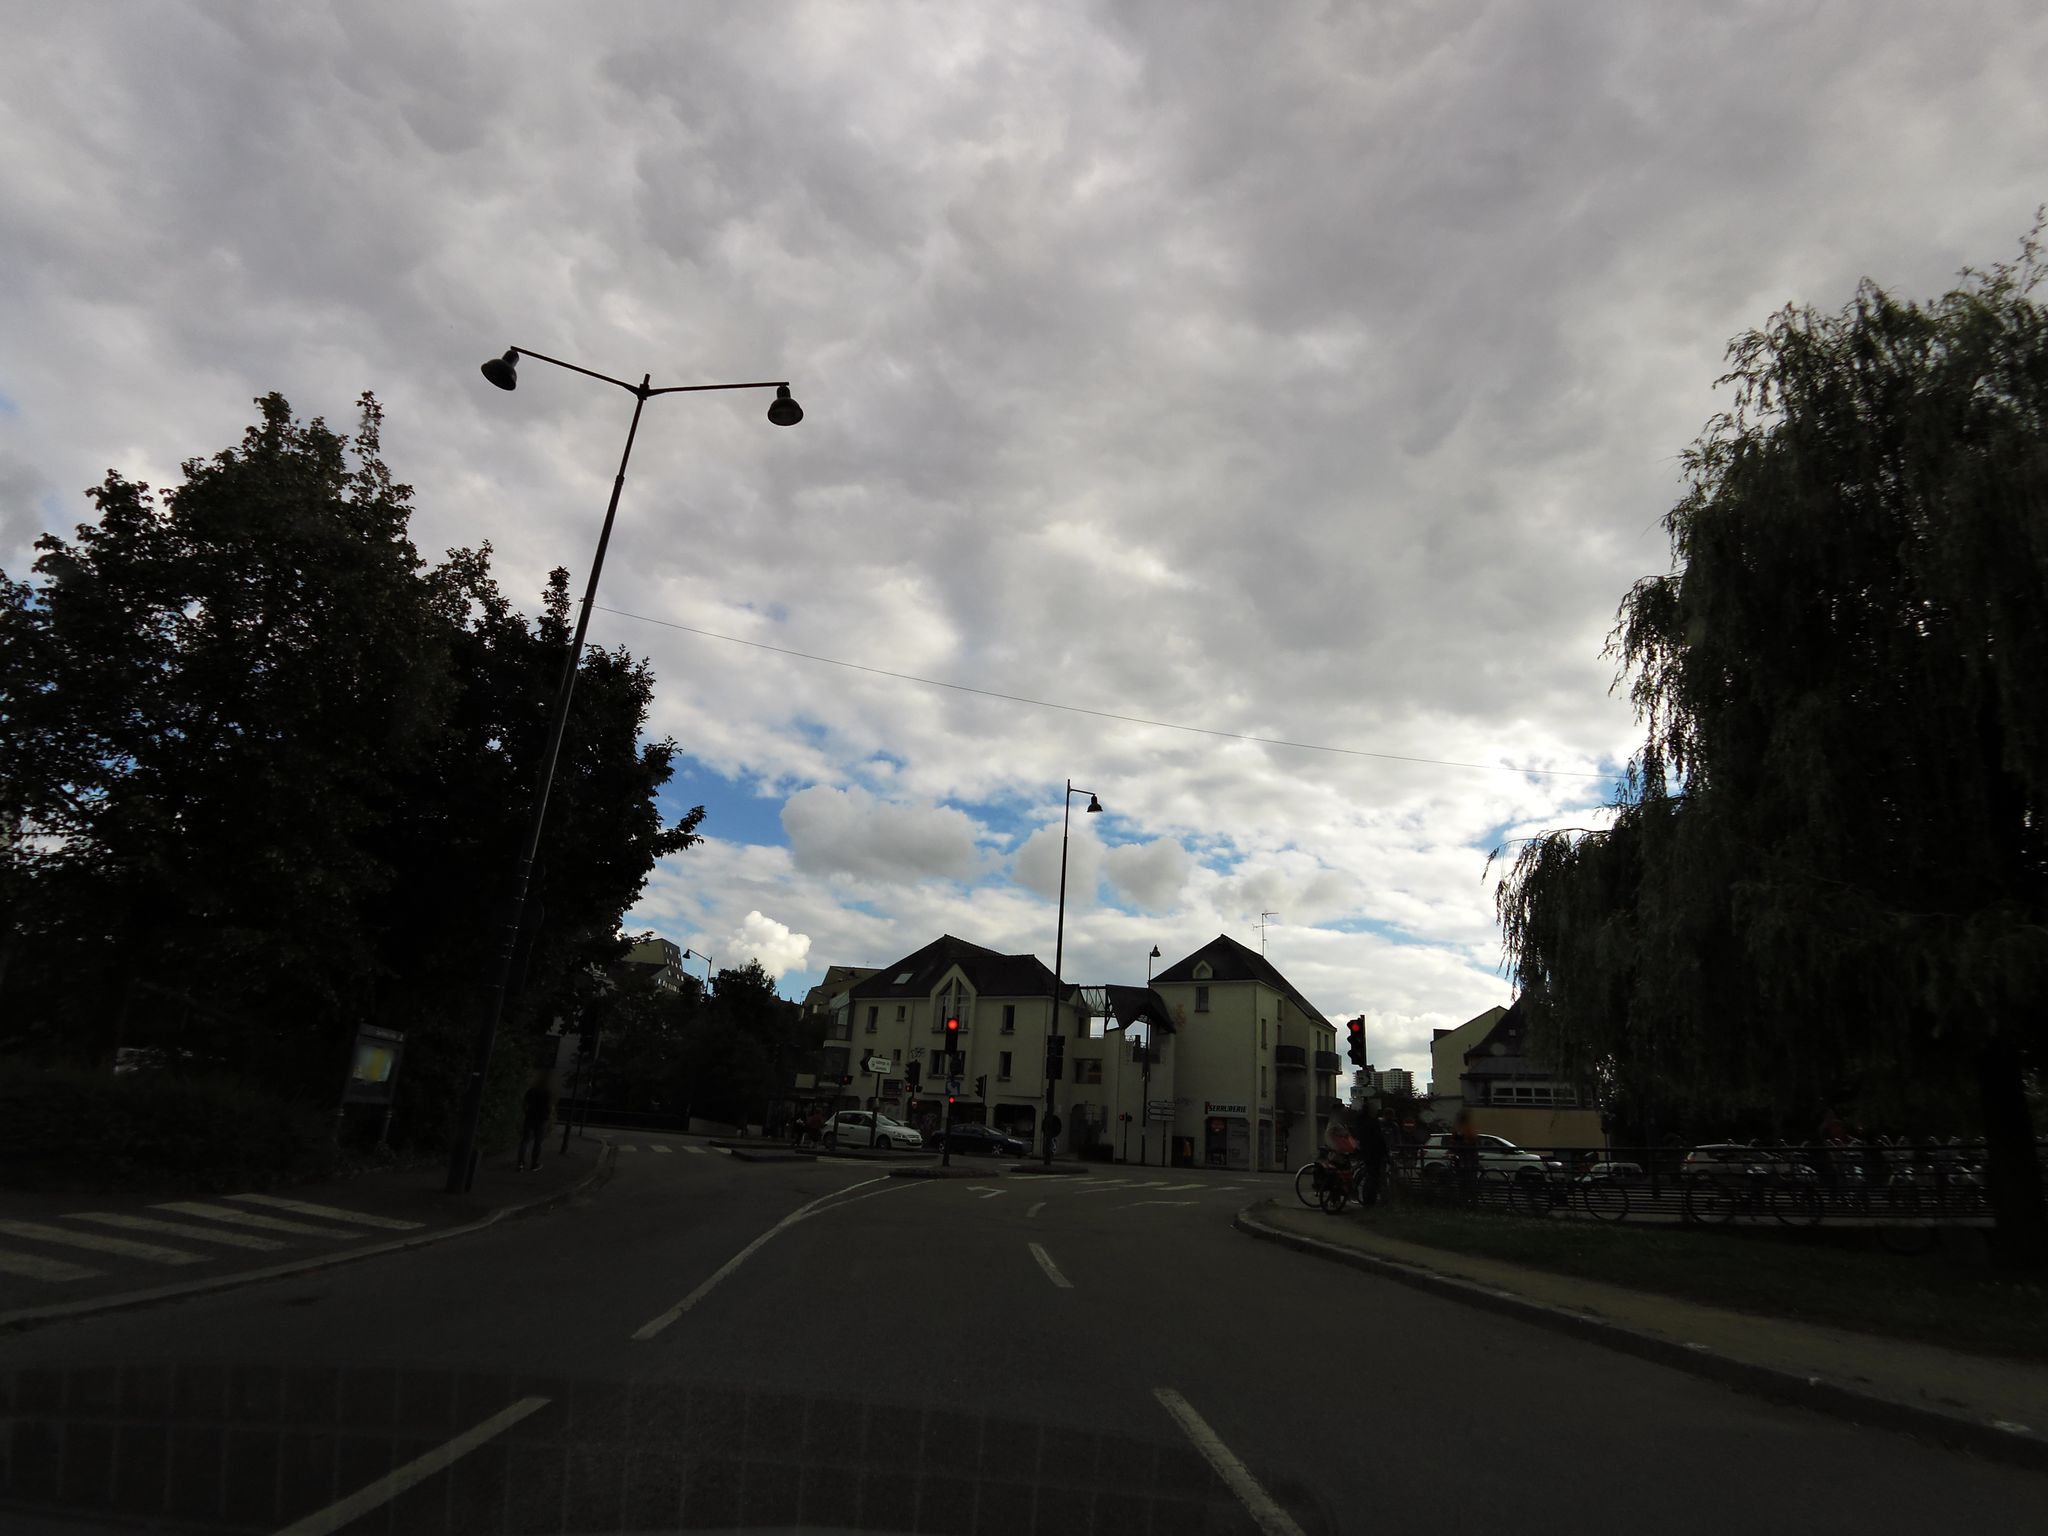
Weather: cloudy
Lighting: day
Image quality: good
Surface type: driving surface
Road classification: residential
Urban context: urban centre
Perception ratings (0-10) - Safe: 5.78, Lively: 5.71, Beautiful: 7.28, Boring: 4.34, Depressing: 4.38, Wealthy: 6.24